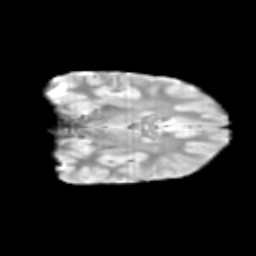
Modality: T2w
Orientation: coronal
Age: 10
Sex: male
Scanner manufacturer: siemens
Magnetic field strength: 3 T
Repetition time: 3.8 s
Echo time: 0.07 s